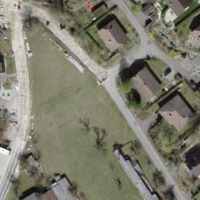
EUNIS habitat code: 55
Species observed at this site:
Cymbalaria muralis